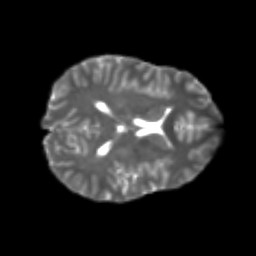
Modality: T2w
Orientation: axial
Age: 24
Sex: male
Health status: healthy
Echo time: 0.074 s